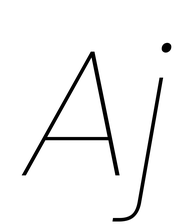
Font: Poppins-ThinItalic